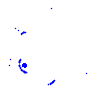
Particle: electron